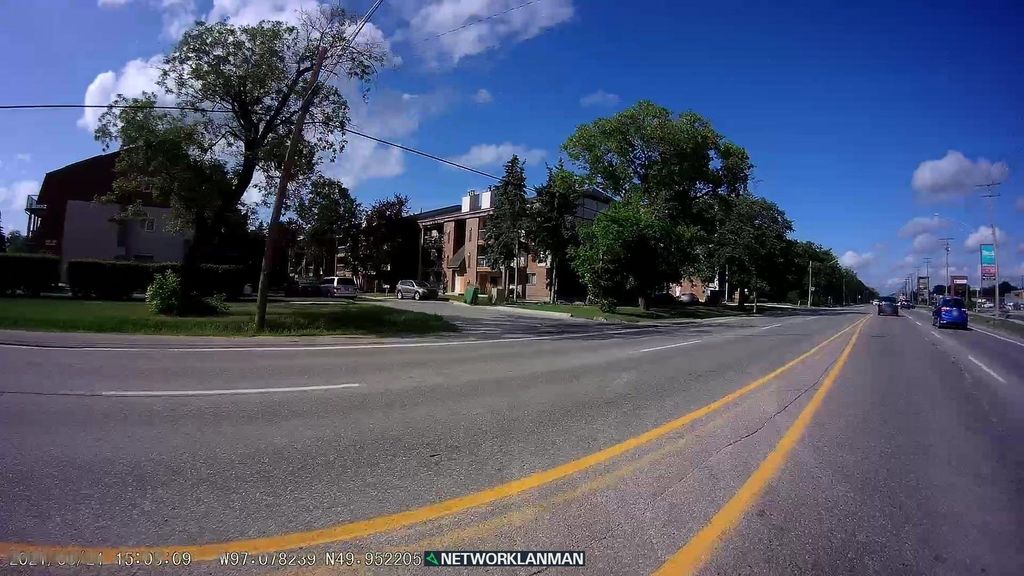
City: winnipeg